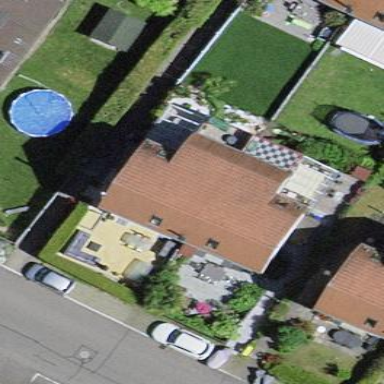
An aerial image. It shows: Semi-detached house with gabled roof.